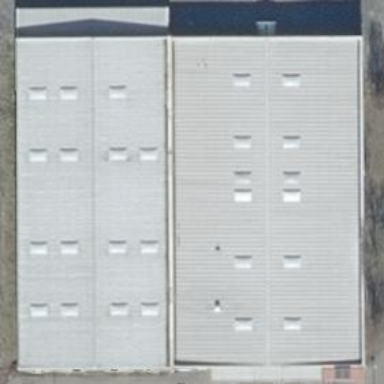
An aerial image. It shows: Commercial building.